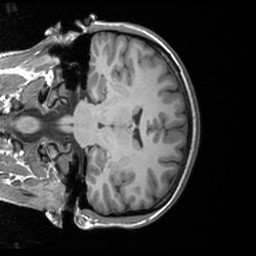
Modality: T1w
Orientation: coronal
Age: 23
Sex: female
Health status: healthy
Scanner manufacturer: siemens
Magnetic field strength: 3 T
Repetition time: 1.9 s
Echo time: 0.00226 s